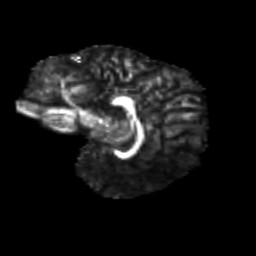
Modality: FA
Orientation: sagittal
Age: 13
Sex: male
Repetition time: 9.512 s
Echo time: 0.089 s